Aerial crown-view tile of a tropical tree (Barro Colorado Island, Panama), acquired 20250715:
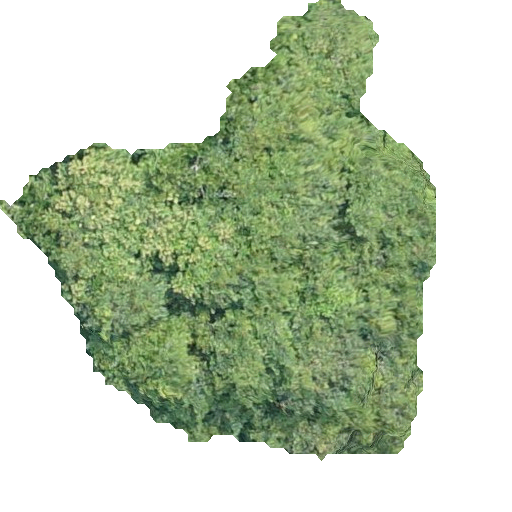
Species: Chrysophyllum cainito
GBIF accepted scientific name: Chrysophyllum cainito
Crown area: 178.932 m²